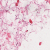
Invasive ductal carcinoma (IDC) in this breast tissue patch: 0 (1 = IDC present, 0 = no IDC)